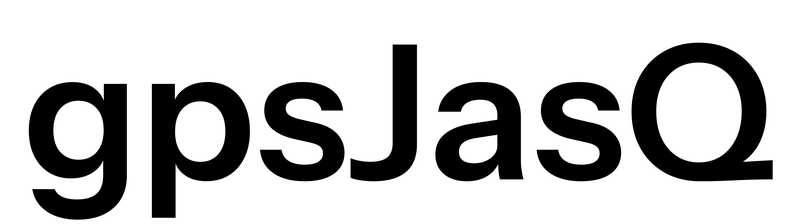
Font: InstrumentSans_SemiBold